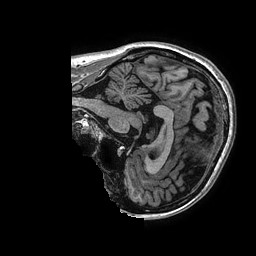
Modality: T1w
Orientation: sagittal
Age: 34
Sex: female
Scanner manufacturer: ge
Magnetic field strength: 3 T
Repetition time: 0.006952 s
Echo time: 0.00292 s